Interaction volume radius: 5 \u00c5
Interaction volume height: 20 \u00c5
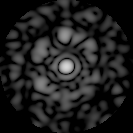
Disorder parameter: 0.631